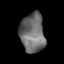
Tissue: lung
Cell type: T cells
Senescence score: 0.2177
Nuclear area (px): 940
Mean DAPI intensity: 108.766